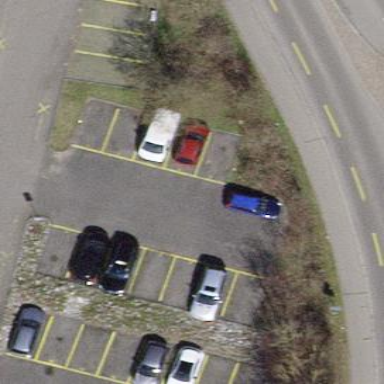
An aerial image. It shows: Street-side parking area.